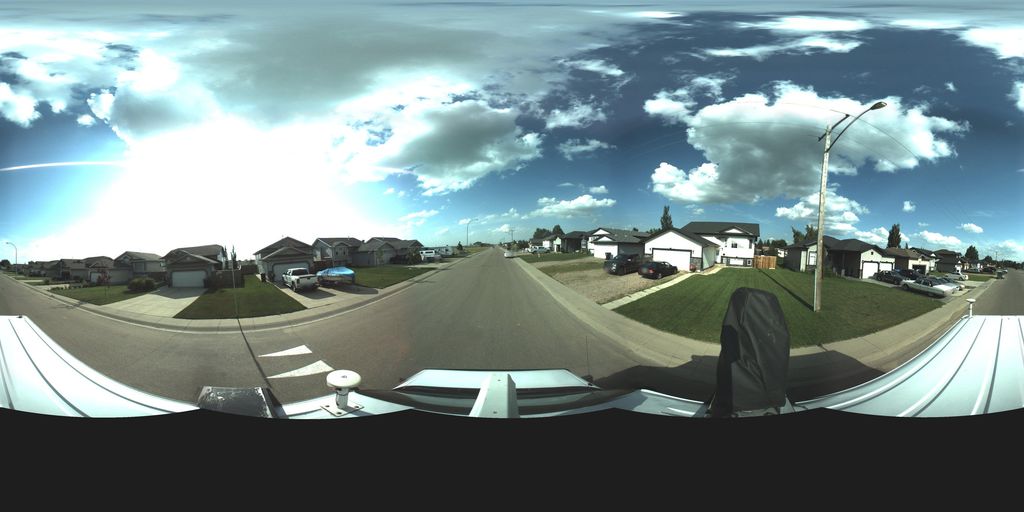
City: saskatoon